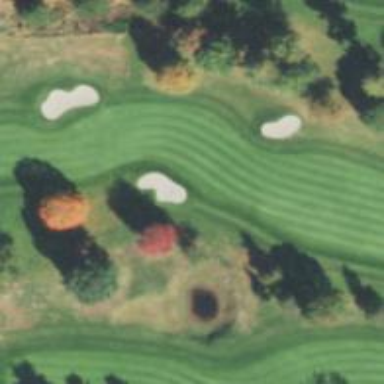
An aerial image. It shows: Golf hole.